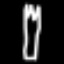
Label: fork